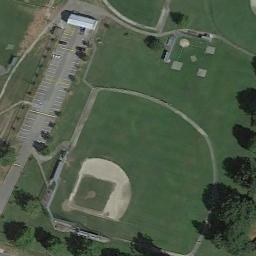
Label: baseball_diamond